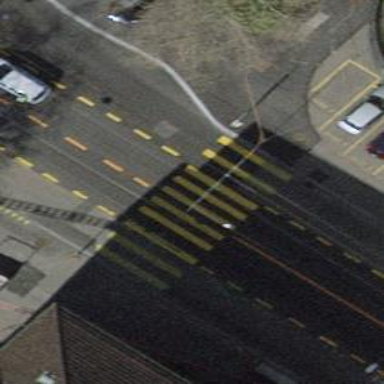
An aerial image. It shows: Tram crossing on the railway.